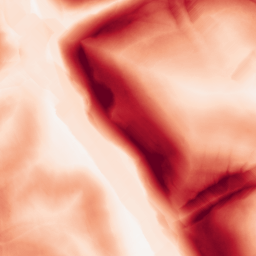
Category: morphological
Decomposition family: morphological_gradient
Decomposition parameters: size: 15
shape: diamond
Upsampling method: bicubic_3x
Upsampling parameters: scale: 3
Upsampling scale: 3